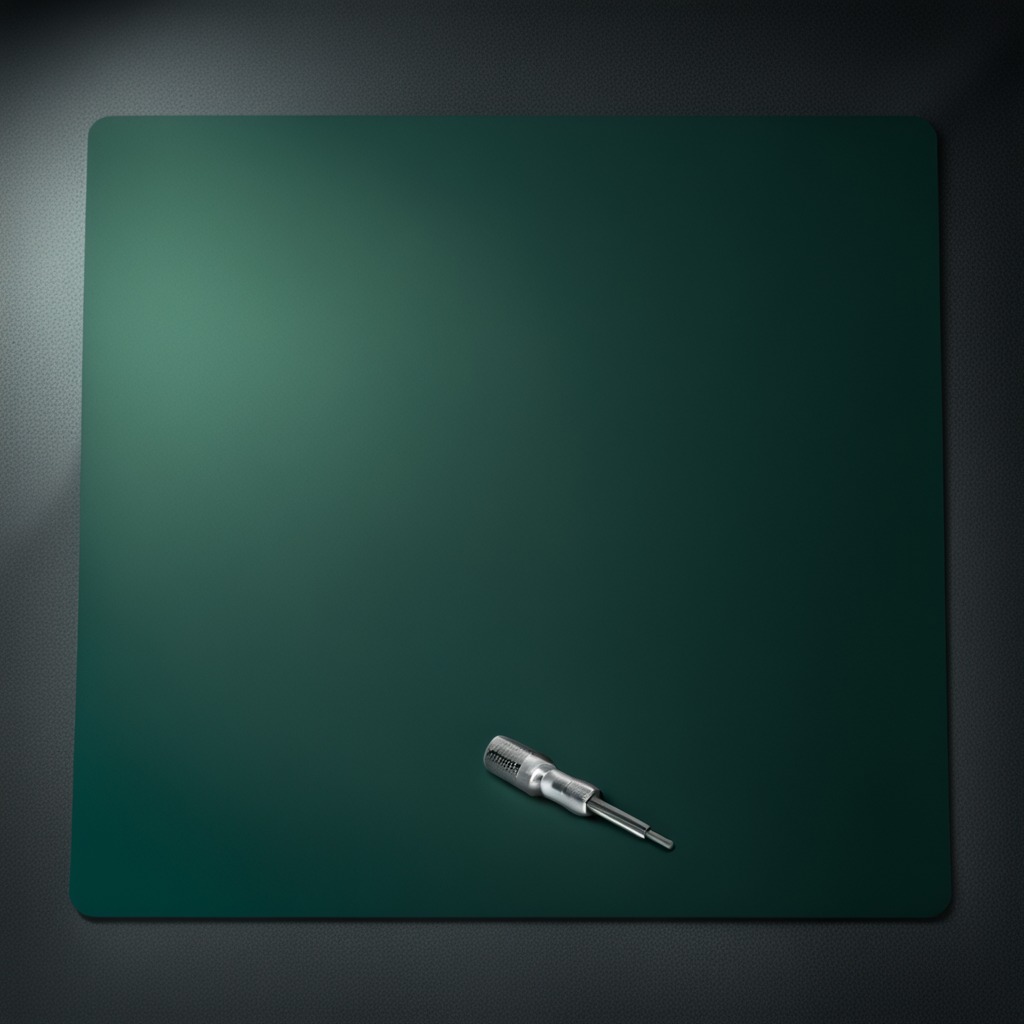
A screwdriver is lying on the green rubber mat.